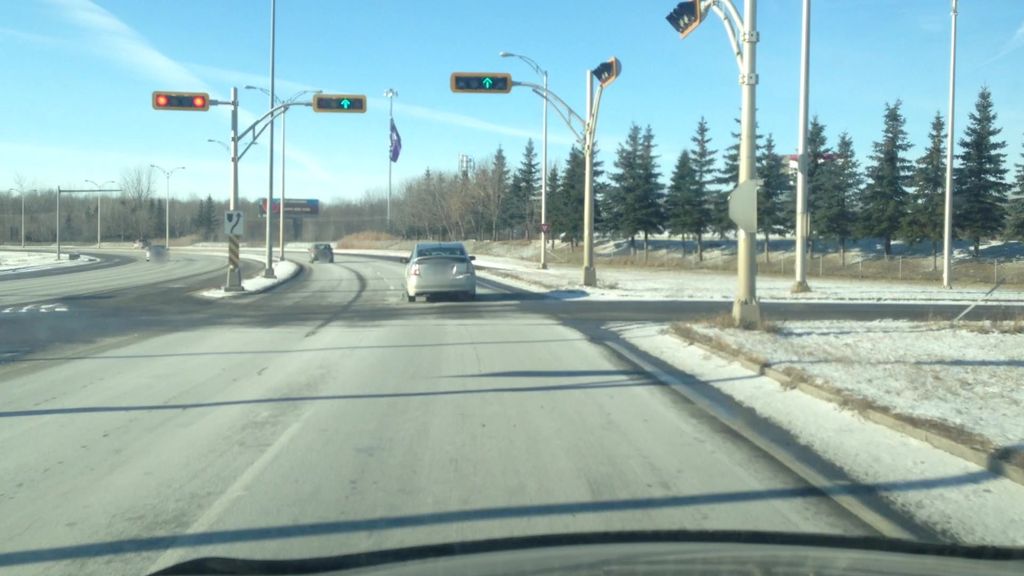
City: montreal